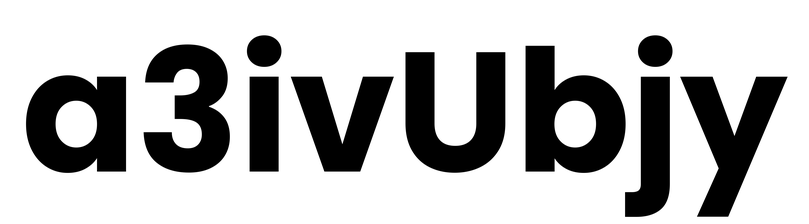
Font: Poppins-Bold